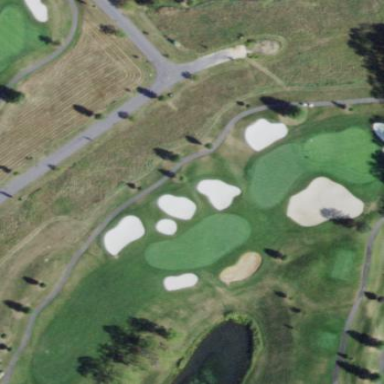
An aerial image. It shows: Golf fairway in the image.